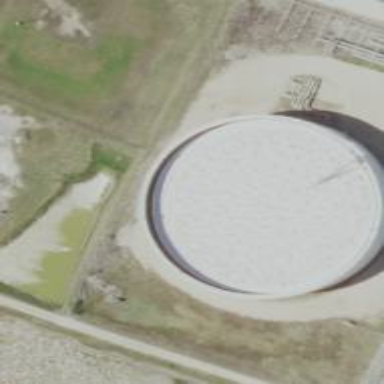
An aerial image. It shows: Storage tank which is man-made.